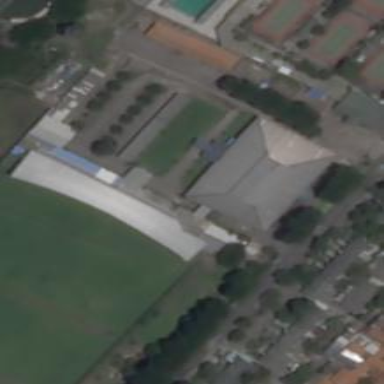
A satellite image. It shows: Sports centre building.